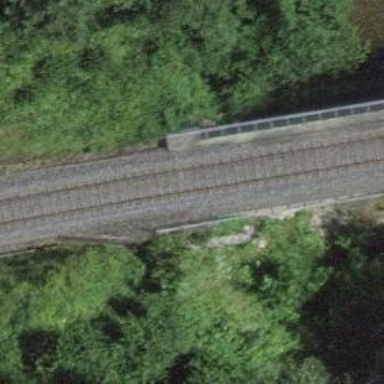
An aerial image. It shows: Bridge with electrified rail tracks and contact line.